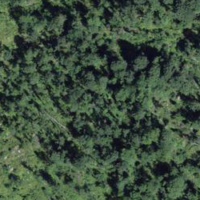
EUNIS habitat code: 41
Species observed at this site:
Petasites albus